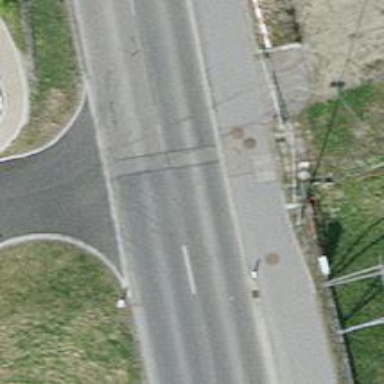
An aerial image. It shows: Secondary road with asphalt surface.